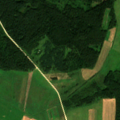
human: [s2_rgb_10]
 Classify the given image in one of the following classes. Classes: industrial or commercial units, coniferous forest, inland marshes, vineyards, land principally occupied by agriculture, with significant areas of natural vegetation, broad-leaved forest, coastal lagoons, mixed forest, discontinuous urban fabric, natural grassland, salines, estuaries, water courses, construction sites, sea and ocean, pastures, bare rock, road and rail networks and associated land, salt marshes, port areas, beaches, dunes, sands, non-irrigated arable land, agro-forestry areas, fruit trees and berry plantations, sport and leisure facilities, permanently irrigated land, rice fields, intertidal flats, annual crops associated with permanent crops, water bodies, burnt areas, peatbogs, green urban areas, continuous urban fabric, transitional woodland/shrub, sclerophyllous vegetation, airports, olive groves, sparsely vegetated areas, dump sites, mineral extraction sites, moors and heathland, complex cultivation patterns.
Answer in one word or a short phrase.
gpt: non-irrigated arable land, pastures, coniferous forest, mixed forest